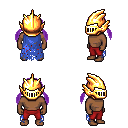
a pixel art fantasy rpg character, male body template, human, dark skin, blue tattered cape, red pants, purple twin-tailed hairstyle, gold helm, four views (front, back, left, right), 2x2 character sprite sheet, small pixel art, hard edges, no anti-aliasing